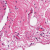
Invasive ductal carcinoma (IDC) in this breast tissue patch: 0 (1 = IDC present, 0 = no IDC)